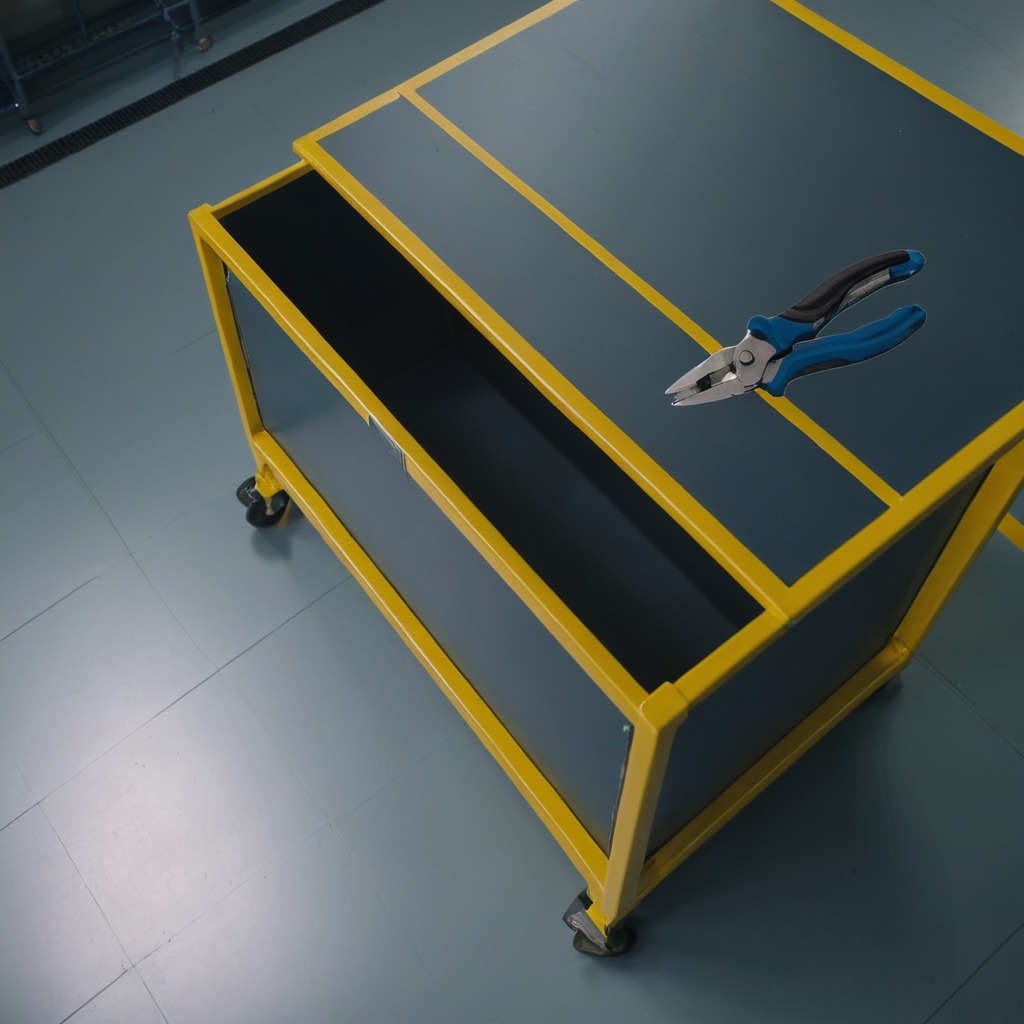
A plier is lying on the toolbox surface in an airplane hangar workshop 8K.